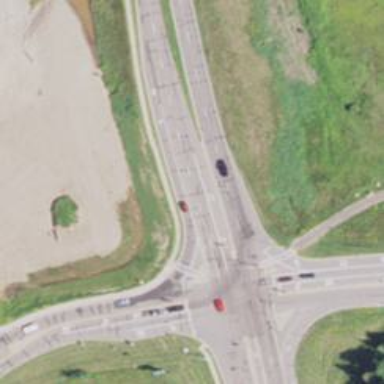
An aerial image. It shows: Tertiary link road with asphalt surface.